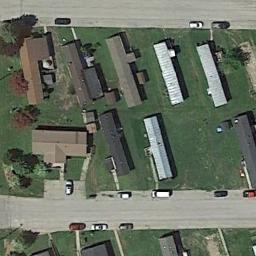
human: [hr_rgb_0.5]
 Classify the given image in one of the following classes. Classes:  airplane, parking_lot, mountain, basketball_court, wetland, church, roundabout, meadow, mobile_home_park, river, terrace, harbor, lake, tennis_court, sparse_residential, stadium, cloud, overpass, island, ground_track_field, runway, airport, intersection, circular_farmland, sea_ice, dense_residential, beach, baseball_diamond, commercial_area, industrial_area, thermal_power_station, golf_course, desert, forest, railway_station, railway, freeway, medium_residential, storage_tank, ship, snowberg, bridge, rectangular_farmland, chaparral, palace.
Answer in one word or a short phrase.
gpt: mobile_home_park